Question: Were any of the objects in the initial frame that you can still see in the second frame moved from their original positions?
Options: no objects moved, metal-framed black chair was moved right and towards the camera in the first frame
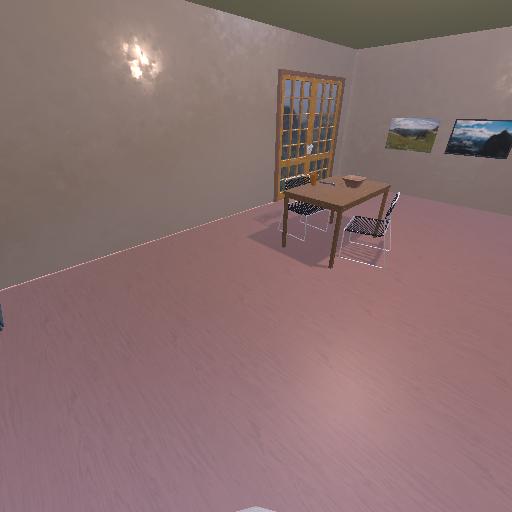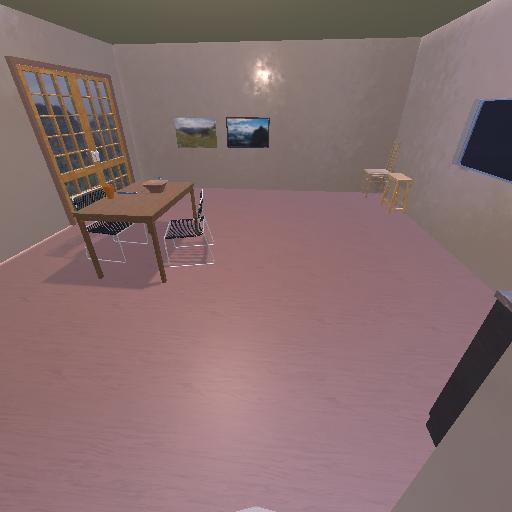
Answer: no objects moved